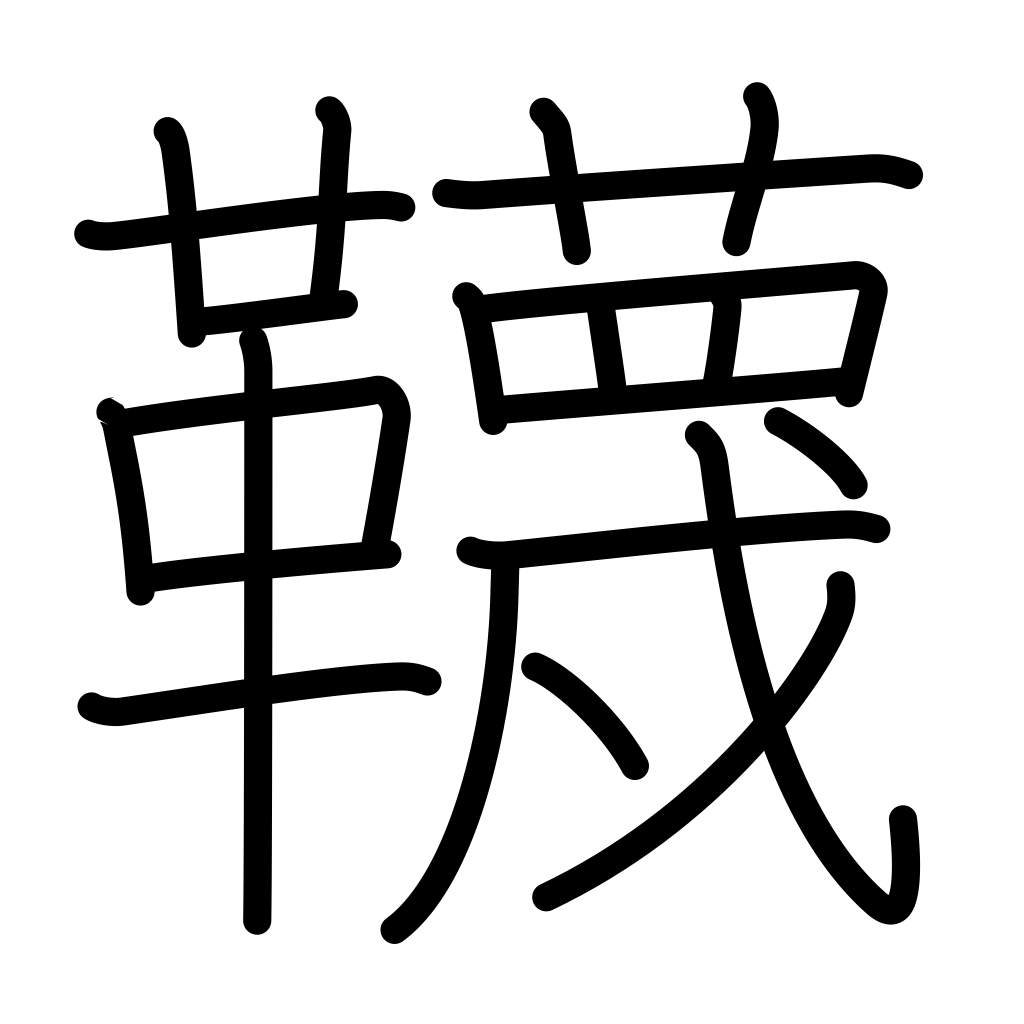
Meaning: tabi, socks, stockings